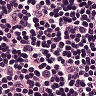
Metastatic tissue present: no